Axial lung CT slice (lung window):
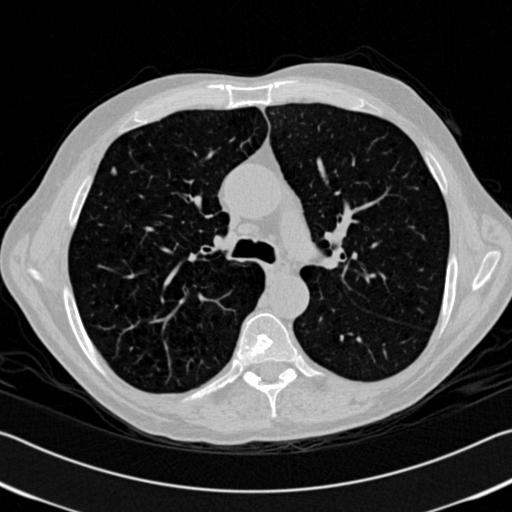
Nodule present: yes
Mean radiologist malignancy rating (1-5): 3